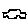
Label: car